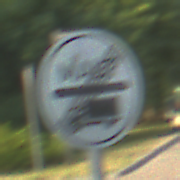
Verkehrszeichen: EndeMautpflicht
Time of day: SunriseSunset
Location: Outdoor (Suburban)
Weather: PartlyCloudy
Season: NotSpecified
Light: Natural